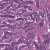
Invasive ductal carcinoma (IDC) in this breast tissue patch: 1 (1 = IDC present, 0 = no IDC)